Question: I am trying to understand why <URL> comes with various font formats and was wondering if it is no harm for use if I had to keep only one or two.
I want to identify things that I won't need for downsizing.
I have yet to come across with documentation that explains this.

'''
@font-face {
font-family: 'FontAwesome';
src: url('../font/fontawesome-webfont.eot?v=3.2.1');
src: url('../font/fontawesome-webfont.eot?#iefix&v=3.2.1') format('embedded-opentype'), url('../font/fontawesome-webfont.woff?v=3.2.1') format('woff'), url('../font/fontawesome-webfont.ttf?v=3.2.1') format('truetype'), url('../font/fontawesome-webfont.svg#fontawesomeregular?v=3.2.1') format('svg');
font-weight: normal;
font-style: normal;
}
'''
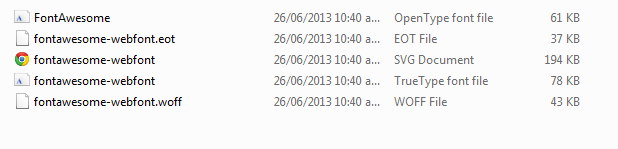
Answer: The reason why you have those different file formats is crossbrowser compatibility. There are many font file types, but I will tell you about the most common ones.
## EOT
Internet Explorer support for webfonts since IE4, I believe; older versions, however, only accept '.eot' files: so, if you want to support IE<9, you have to include that. But '.eot' is a proprietary file type and is , also is very compact and has a kind of digital rights protection to avoid usage without license (the file can have an , tying it to a specific domain).
## SVG
When Safari implemented webfonts (version 3), they decided to go for the '.svg', and Opera followed. Being Webkit Chrome also supports '.svg'. As you know, SVG is basically graphics in XML format: this made them convenient since the browser wanted to start supporting vector graphics, but it's not the best solutions as fonts in this format can be pretty large.
## TTF and OTF
The more common '.ttf' and '.otf' are supported by all the modern browsers. These formats have been around since forever: TrueType replaced the bitmap fonts in the 1980s with an outline format, and OpenType is basically built on that standard with added typographical features (such as ligatures, variations and so on). These features are really important for a serious web-typography, but are still in the process of being supported:
- <URL>
## WOFF
Lastly, '.woff' is basically '.ttf'/'.otf' with added compression (has a ~40% better compression than those) and metadata (for example, the license). It was <URL>.
In conclusion, I don't think not putting them in the CSS will save you a few bytes, browsers are presumably smart on the fonts they download when encountering the '@font-face' property.
<URL>